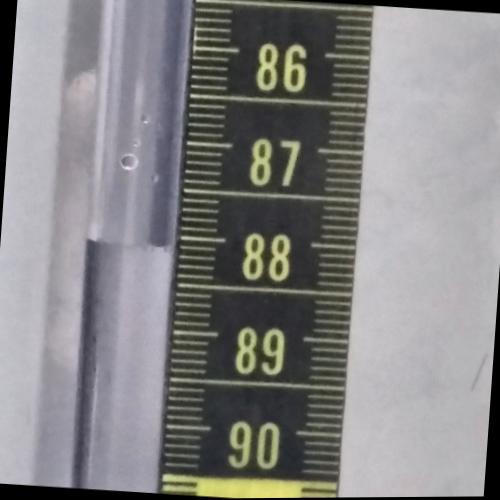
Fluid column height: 88.1 cm